Question: I'm trying to list the serial ports in my Windows based PC.
This is my port list: (COM3 & COM8)

'''
if sys.platform.startswith("win32"):
from serial.tools.list_ports_windows import *
elif sys.platform.startswith("linux"):
from serial.tools.list_ports import *
else:
raise ImportError("Sorry: no implementation for your platform {} available".format(sys.platform))
.........Class definition and other methods..................
def GetList(self, verbose=True):
"""
gets the list of all available ports
"""
results = []
hits = 0
iterator = sorted(comports())
# list them
for port, desc, hwid in iterator:
comPort = port
if verbose:
descValue = desc
hwidValue = hwid
results.append({'comPort': comPort, 'descValue': descValue, 'hwidValue': hwidValue})
else:
results.append({'comPort': comPort})
hits += 1
results.append({"available": "{} ports found".format(hits)})
return results
'''
'''
[{'hwidValue': 'PCI\VEN_8086&DEV_1E3D&SUBSYS_21F317AA&REV_04', 'descValue': 'Intel(R) Active Management Technology - SOL (COM3)', 'comPort': 'COM3'}, {'available': '1 ports found'}]
'''
Why can't i see all the ports in my PC is there a problem in my code?
as you can see in the picture i have 2 ports COM3 and COM8.
'list_ports_windows'
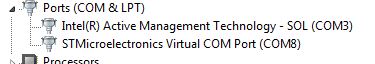
Answer: I can tell you that using the WMI (python wmi module: <URL>
'''
import wmi
c = wmi.WMI()
wql = "Select * From Win32_SerialPort"
for item in c.query(wql):
print item
'''
: according to Kobi K this does list virtual ports.
You can check however for all the virtual ports in the registry: